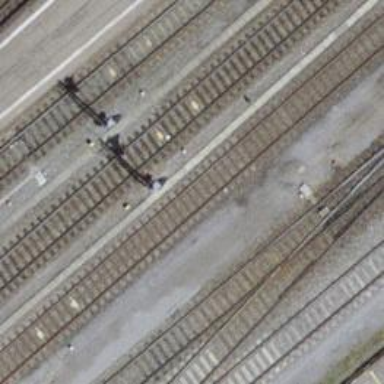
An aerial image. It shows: Railway signal.